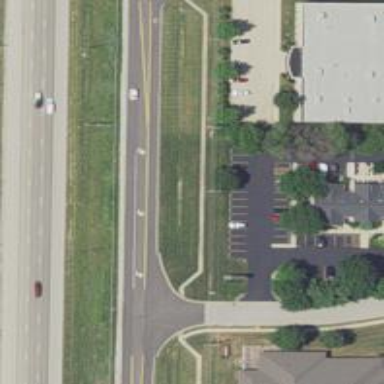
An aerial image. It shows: Left sidewalk along asphalt tertiary road.